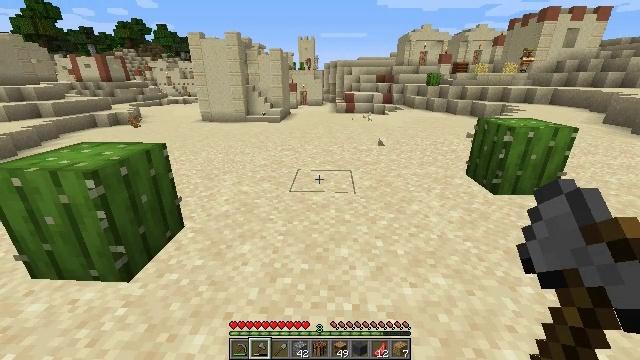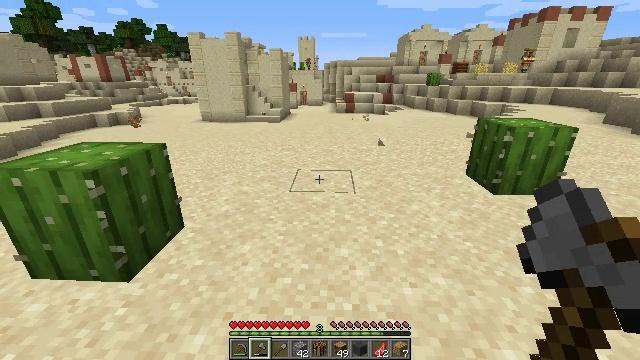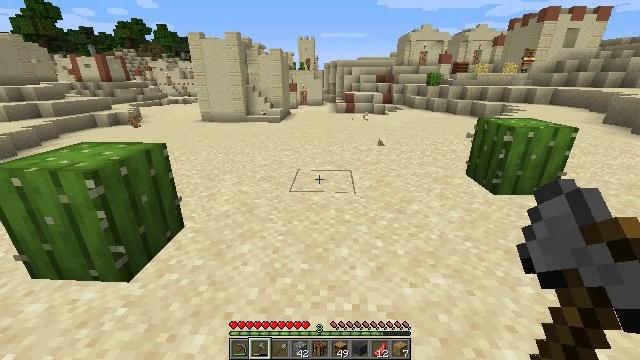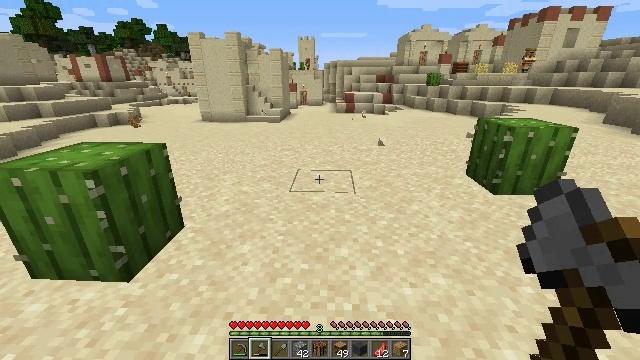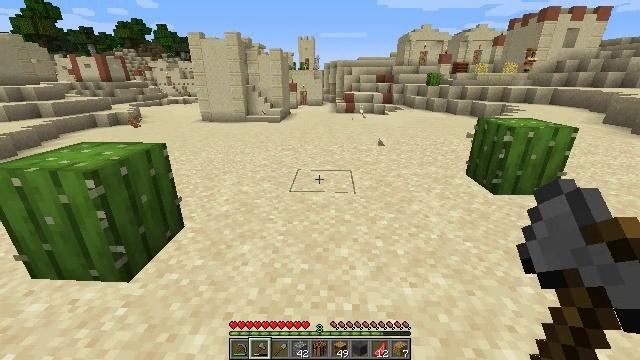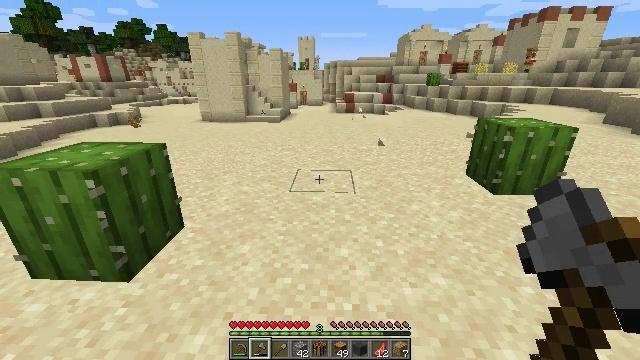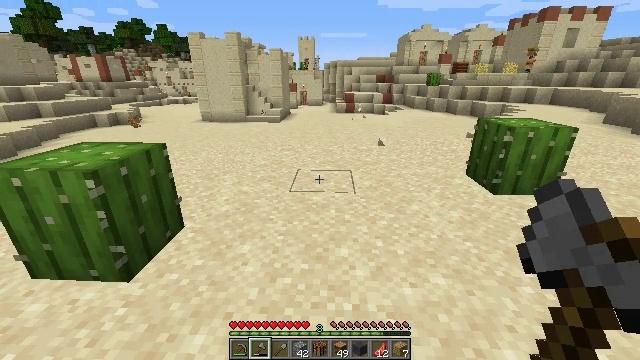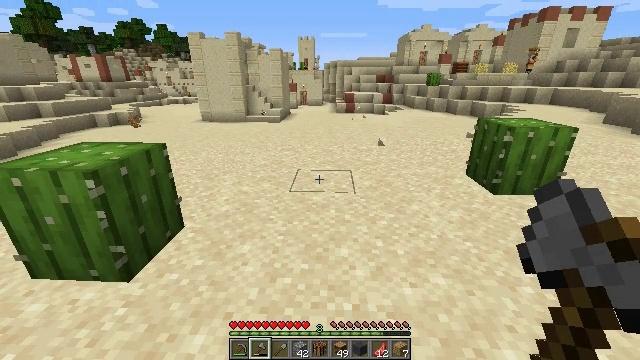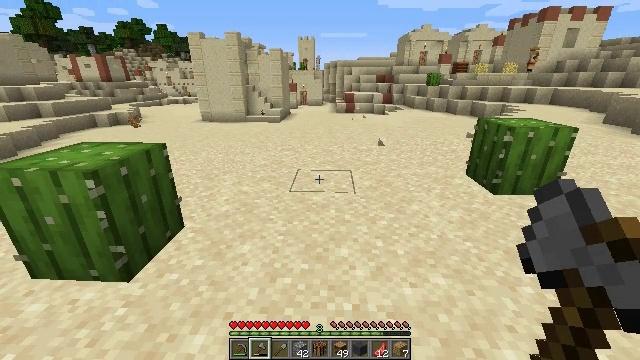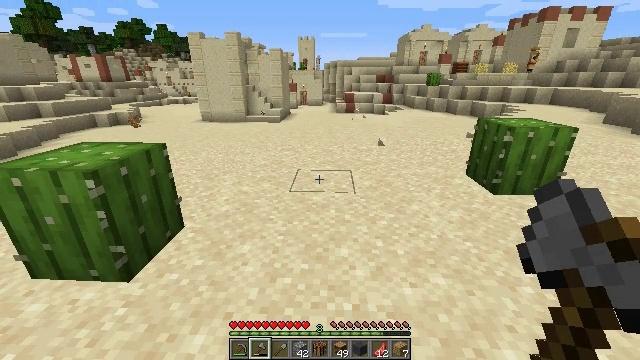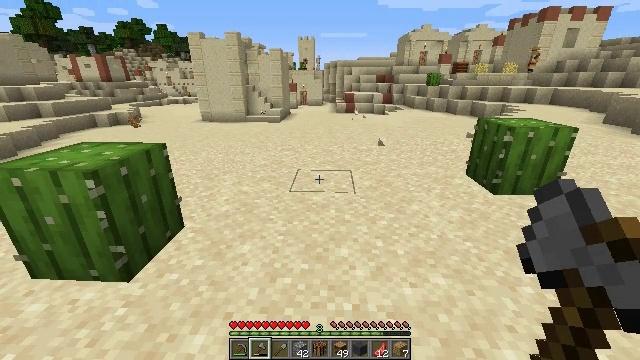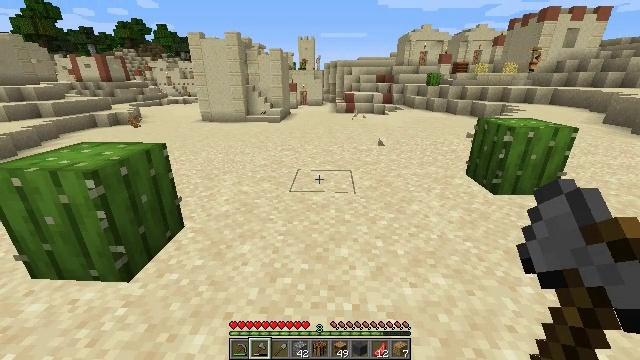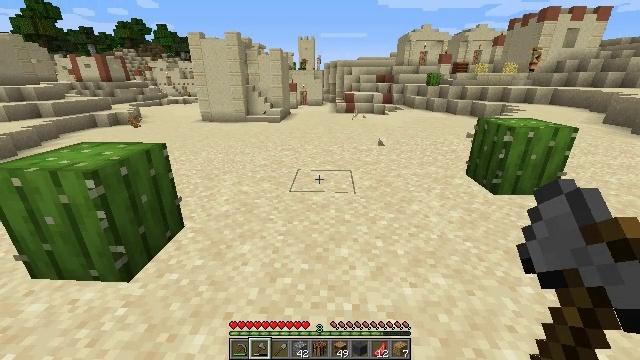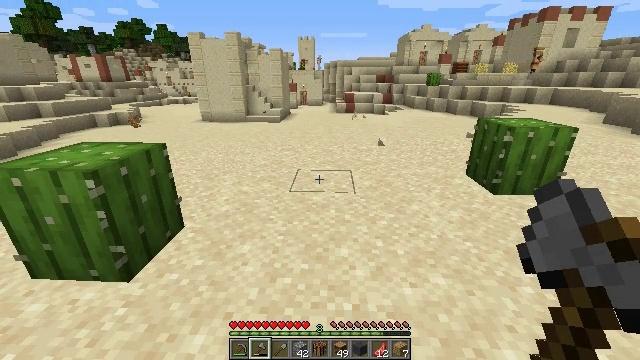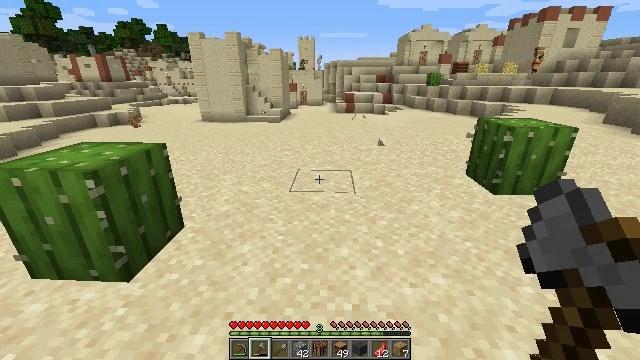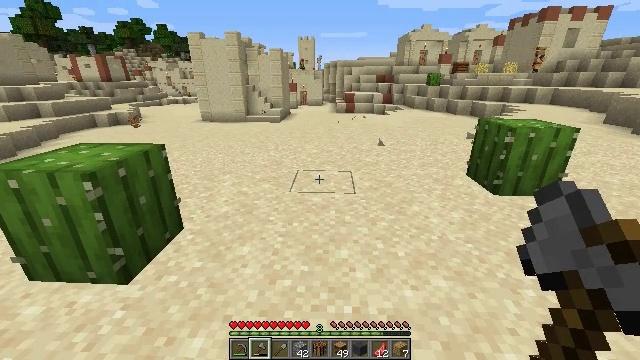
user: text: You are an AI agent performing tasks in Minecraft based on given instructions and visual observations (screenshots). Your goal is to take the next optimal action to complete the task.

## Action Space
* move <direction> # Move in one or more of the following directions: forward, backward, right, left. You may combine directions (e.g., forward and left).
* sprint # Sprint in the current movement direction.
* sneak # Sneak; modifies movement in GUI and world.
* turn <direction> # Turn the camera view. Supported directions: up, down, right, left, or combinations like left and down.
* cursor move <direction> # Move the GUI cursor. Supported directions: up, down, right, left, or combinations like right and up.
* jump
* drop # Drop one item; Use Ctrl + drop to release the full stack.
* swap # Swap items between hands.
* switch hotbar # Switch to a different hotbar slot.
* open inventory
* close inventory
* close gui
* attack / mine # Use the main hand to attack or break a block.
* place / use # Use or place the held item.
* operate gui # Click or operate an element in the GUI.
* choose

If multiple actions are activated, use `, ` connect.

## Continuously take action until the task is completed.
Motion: motion action
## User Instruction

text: Kill the rabbit.
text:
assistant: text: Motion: no_op
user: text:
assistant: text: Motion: no_op
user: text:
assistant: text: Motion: no_op
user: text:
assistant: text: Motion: no_op
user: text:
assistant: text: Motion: no_op
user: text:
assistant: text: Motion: no_op
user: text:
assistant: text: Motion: no_op
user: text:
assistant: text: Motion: no_op
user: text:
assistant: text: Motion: no_op
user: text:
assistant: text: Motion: no_op
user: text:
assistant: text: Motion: no_op
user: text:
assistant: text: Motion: no_op
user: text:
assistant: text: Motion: no_op
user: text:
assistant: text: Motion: no_op
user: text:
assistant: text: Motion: move forward
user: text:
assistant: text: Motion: move forward
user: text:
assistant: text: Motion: move forward
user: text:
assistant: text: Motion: move forward
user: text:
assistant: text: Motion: move forward
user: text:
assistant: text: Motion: move forward
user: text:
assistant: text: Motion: move forward
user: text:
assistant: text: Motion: move forward
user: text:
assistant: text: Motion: move forward
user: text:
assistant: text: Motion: move forward
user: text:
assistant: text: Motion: move forward
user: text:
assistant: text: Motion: move forward
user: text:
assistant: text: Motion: move forward
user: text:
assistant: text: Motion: move forward
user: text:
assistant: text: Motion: move forward
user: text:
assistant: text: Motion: move forward